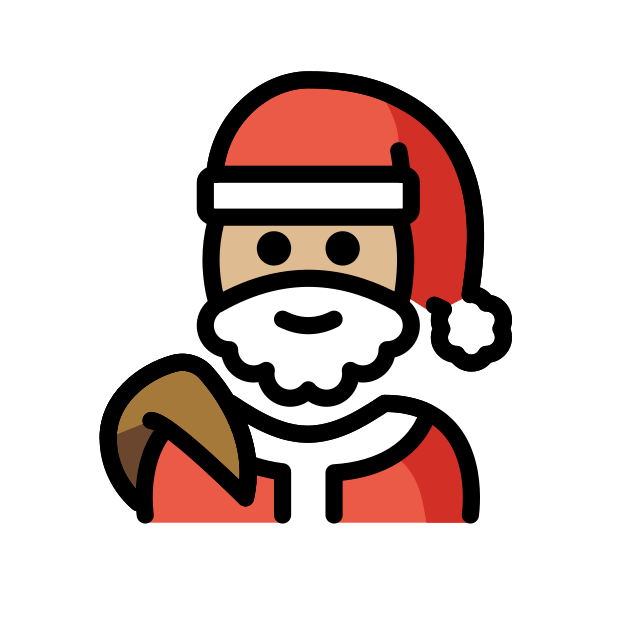
Santa Claus: medium-light skin tone